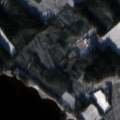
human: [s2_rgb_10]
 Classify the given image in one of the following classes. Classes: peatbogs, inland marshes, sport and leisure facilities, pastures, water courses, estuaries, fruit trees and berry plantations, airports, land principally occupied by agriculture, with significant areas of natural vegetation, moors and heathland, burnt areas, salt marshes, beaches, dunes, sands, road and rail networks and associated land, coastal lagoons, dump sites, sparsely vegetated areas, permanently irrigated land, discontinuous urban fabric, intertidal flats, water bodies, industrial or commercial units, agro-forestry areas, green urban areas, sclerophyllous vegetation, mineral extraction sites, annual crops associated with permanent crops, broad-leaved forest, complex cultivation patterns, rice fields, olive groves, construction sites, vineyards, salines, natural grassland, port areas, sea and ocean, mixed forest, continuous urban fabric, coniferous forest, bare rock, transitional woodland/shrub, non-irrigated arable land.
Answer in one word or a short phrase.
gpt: coniferous forest, mixed forest, transitional woodland/shrub, water bodies